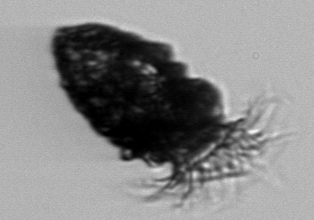
Label: Stenosemella_pacifica